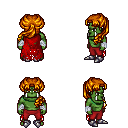
a pixel art fantasy rpg character, male body template, orc, green skin, red tattered cape, red pants, dark blonde princess hairstyle, white cloth bandages, metal boots, four views (front, back, left, right), 2x2 character sprite sheet, small pixel art, hard edges, no anti-aliasing